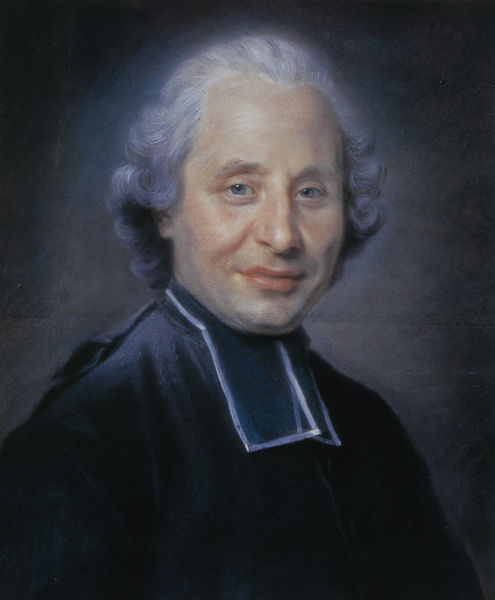
Titel: Portrait dit de l'abbé Réglet
Künstler: Maurice Quentin de La Tour
Standort: Orléans
Institution: Musée des Beaux-Arts
Schlagwörter: blau, dunkel, mann, weiß, brust, frisur, grau, haar, hell, licht, mund, nase, pastell, schwarz, stirn, blick, rot, malerei, schleife, alt, bart, jacke, richter, augen, barock, falten, gesicht, kragen, mensch, bildnis, hals, herr, portrait, porträt, öl, auge, geistlicher, gewand, haare, halbfigur, mantel, blaue augen, brustbild, bruststück, england, frontal, kinn, lippen, locke, locken, schräg, hellblau, perücke, schärpe, lächeln, wangen, alter mann, nuancen, beleuchtung, ölgemälde, dunkelblau, falte, grübchen, glanz, pupillen, robe, glänzend, wange, knöpfe, selbstporträt, lächelnd, leuchten, schimmer, lachen, alter, helligkeit, portrai, pupille, grinsen, schein, talar, heiligenschein, schlips, verwischt, schwul, iris, leder, mittelalter, pastor, priester, heiliger, lock, leuchtend, freundlich, lord, weich, schief, oberlippe, sir, jahrhundert, perrücke, anwalt, freundlcih, graues haar, feminin, feist, gelockt, nuance, beffchen, blick zum betrachter, zinken, illuminiert, la tour, gekräuselt, spotlight, fettig, befchen, süffisant, netzhaut, lpcken, iluminiert, schmatz, 1800, porträt geistlicher dunkelgrau schwarz, priester#, augen#nase, stirkn, sir reynolds